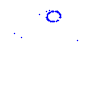
Particle: proton